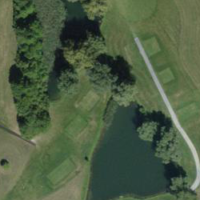
EUNIS habitat code: 53
Species observed at this site:
Fulica atra
Typha latifolia